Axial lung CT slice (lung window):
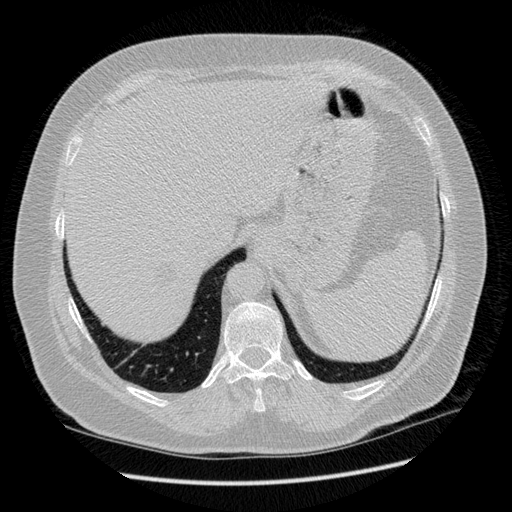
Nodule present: no